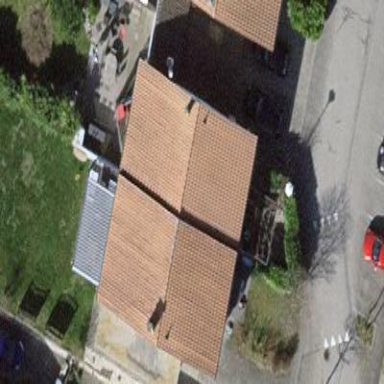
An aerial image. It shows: Semidetached house.